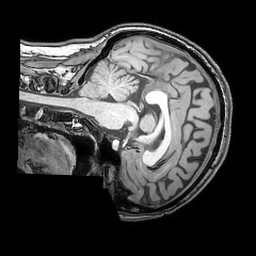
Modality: T1w
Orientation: sagittal
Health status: ill
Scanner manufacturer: philips
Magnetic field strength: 3 T
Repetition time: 0.007 s
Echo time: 0.0035 s